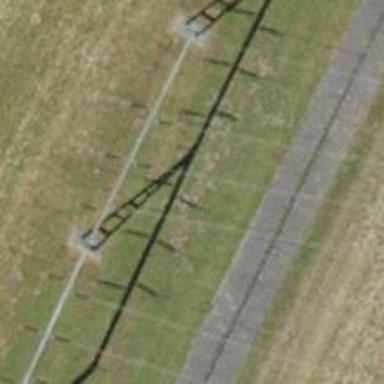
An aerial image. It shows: Insulator used in power equipment.